Question:
I added 'kotlin-maven-noarg' dependency in 'kotlin-maven-plugin'
but IntelliJ generates 'Dependency 'org.jetbrains.kotlin:kotlin-maven-noarg:1.4.31' not found' error.
It's really weird.
The repository, 'https://mvnrepository.com/artifact/org.jetbrains.kotlin/kotlin-maven-noarg/1.4.31' exist but maven failed to find it.
Could you tell me how to fix it?
'''
<plugin>
<groupId>org.jetbrains.kotlin</groupId>
<artifactId>kotlin-maven-plugin</artifactId>
<version>${kotlin.version}</version>
<executions>
<execution>
<id>kapt</id>
<goals>
<goal>kapt</goal>
</goals>
<configuration>
<sourceDirs>
<sourceDir>src/main/kotlin</sourceDir>
<sourceDir>src/main/java</sourceDir>
</sourceDirs>
<annotationProcessorPaths>
<!-- <annotationProcessorPath>
<groupId>org.projectlombok</groupId>
<artifactId>lombok</artifactId>
<version>${org.projectlombok.version}</version>
</annotationProcessorPath>-->
<annotationProcessorPath>
<groupId>org.mapstruct</groupId>
<artifactId>mapstruct-processor</artifactId>
<version>${org.mapstruct.version}</version>
</annotationProcessorPath>
</annotationProcessorPaths>
</configuration>
</execution>
<execution>
<id>compile</id>
<phase>compile</phase>
<goals>
<goal>compile</goal>
</goals>
</execution>
<execution>
<id>test-compile</id>
<phase>test-compile</phase>
<goals>
<goal>test-compile</goal>
</goals>
</execution>
</executions>
<configuration>
<args>
<arg>-Xjsr305=strict</arg>
</args>
<compilerPlugins>
<plugin>spring</plugin>
<plugin>jpa</plugin>
<plugin>no-arg</plugin>
</compilerPlugins>
<!--<jvmTarget>1.8</jvmTarget>-->
</configuration>
<dependencies>
<dependency>
<groupId>org.jetbrains.kotlin</groupId>
<artifactId>kotlin-maven-allopen</artifactId>
<version>${kotlin.version}</version>
</dependency>
<dependency>
<groupId>org.jetbrains.kotlin</groupId>
<artifactId>kotlin-maven-noarg</artifactId>
<version>${kotlin.version}</version>
</dependency>
</dependencies>
</plugin>
''
[1]: https://i.stack.imgur.com/X3JVe.png
'''
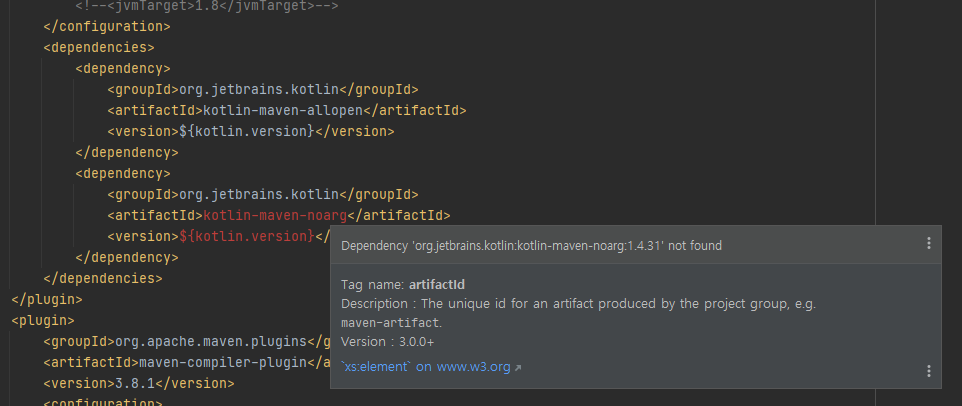
Answer: <URL>
'Mouse right button' > 'Maven' > 'Generate Sources and Update Folders'
fixed the issue.
I'm not sure why I have to do it manually.